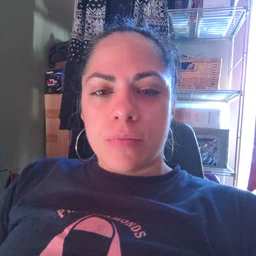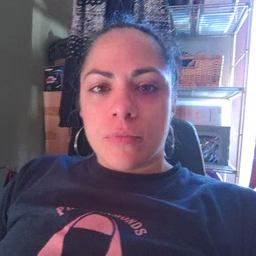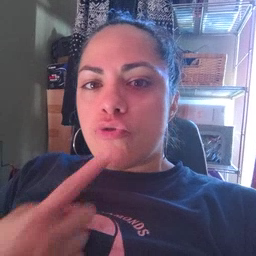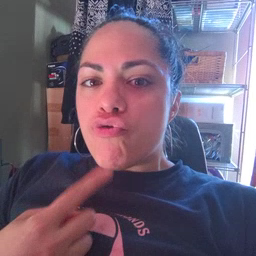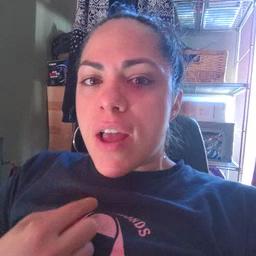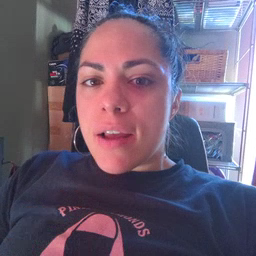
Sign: red